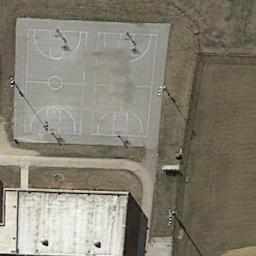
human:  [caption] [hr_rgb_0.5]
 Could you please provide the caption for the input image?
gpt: The basketball courts on the bare land are next to the building .

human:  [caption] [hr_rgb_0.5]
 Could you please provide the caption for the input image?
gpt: Two basketball courts on the vacant lot and a white building beside .

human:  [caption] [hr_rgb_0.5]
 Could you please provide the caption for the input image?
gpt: Part of a basketball court is blurred .

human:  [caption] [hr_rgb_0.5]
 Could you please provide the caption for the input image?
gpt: There are two basketball courts on the open place next to a building .

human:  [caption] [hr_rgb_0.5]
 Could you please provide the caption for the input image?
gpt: A building is next to two basketball courts .